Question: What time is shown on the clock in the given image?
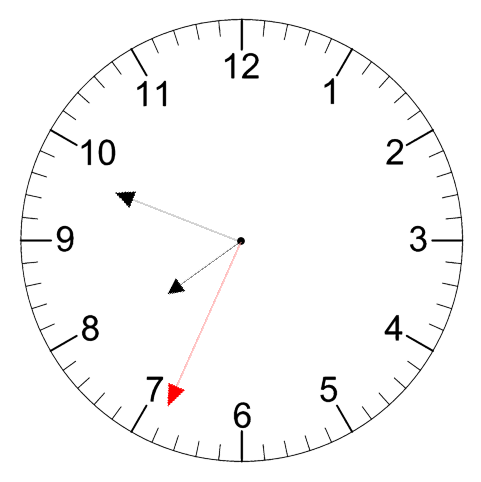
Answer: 07:48:34